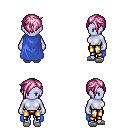
a pixel art fantasy rpg character, female body template, dark elf, purple skin, blue cape, gold greaves, pink pixie cut hairstyle, white slippers, four views (front, back, left, right), 2x2 character sprite sheet, small pixel art, hard edges, no anti-aliasing